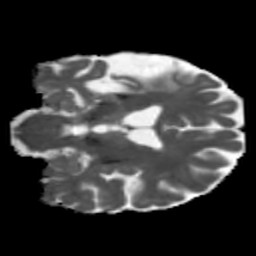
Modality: MD
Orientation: coronal
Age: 66
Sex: male
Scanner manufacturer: siemens
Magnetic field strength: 3 T
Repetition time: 5.47 s
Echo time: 0.0854 s